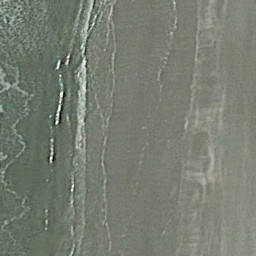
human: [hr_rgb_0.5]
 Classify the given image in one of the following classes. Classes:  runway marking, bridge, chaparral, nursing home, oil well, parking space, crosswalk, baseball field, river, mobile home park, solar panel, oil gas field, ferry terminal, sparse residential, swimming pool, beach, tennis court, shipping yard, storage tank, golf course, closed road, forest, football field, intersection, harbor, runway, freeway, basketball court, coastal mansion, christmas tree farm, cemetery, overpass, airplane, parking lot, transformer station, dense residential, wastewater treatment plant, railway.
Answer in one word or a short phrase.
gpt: beach